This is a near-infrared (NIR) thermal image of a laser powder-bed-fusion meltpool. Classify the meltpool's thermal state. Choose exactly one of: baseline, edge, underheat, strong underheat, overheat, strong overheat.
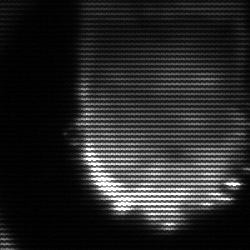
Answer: baseline